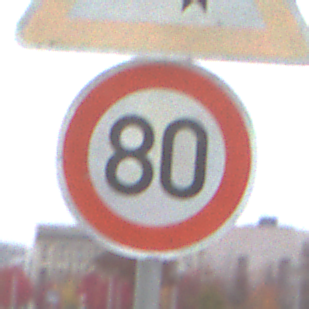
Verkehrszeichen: Geschwindigkeit80
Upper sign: KurveLinks
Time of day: Midday
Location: Outdoor (Suburban)
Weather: Overcast
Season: NotSpecified
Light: Natural